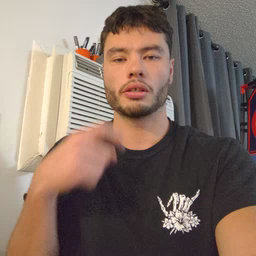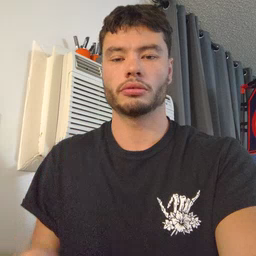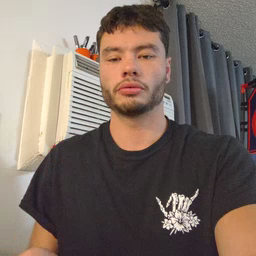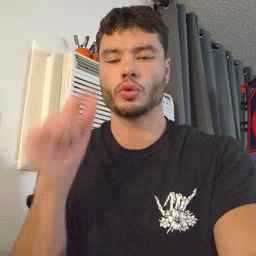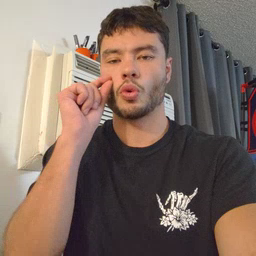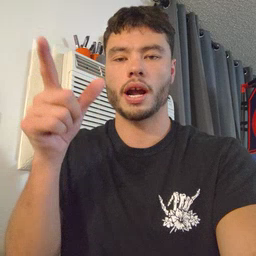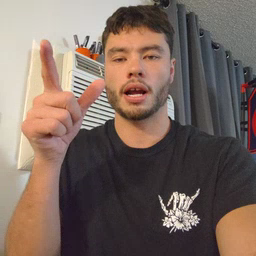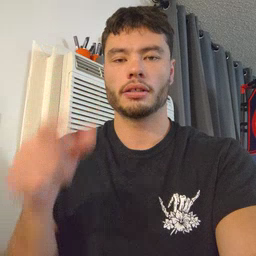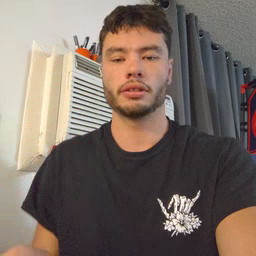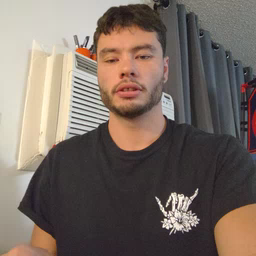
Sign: wake